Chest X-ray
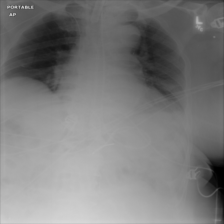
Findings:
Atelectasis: negative
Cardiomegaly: negative
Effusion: positive
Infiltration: positive
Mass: negative
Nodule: negative
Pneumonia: negative
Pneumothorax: negative
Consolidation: negative
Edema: negative
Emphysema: negative
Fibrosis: negative
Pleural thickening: negative
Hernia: negative